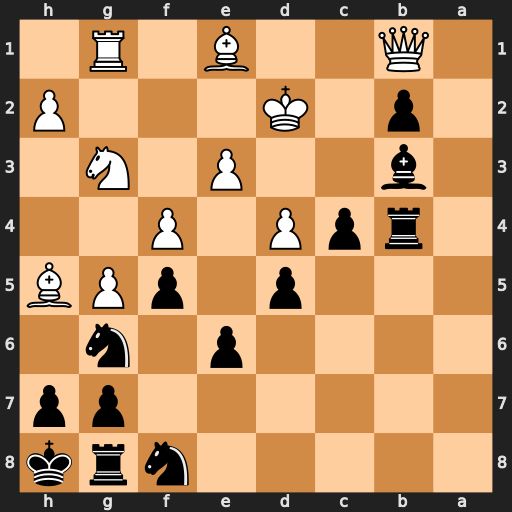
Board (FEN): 5nrk/6pp/4p1n1/3p1pPB/1rpP1P2/1b2P1N1/1p1K3P/1Q2B1R1
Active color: b
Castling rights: -
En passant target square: -
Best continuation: Ba2 Qxa2 b1=Q Qxb1 Rxb1